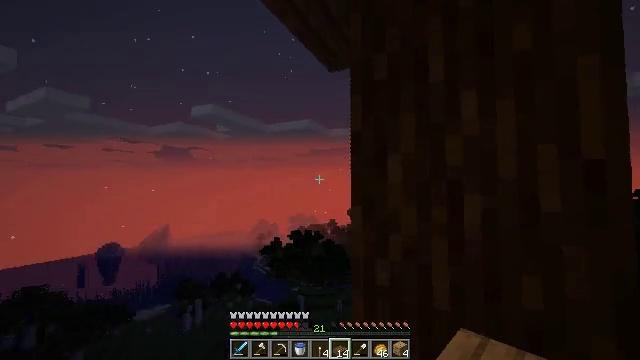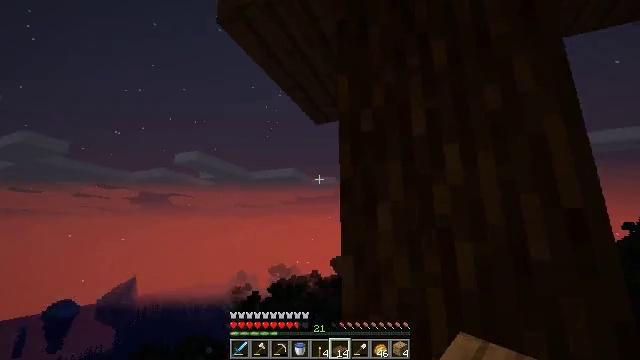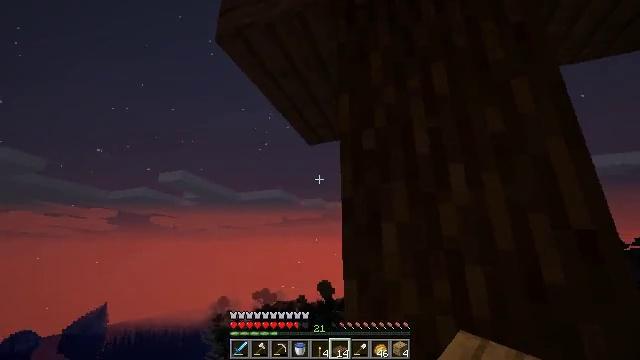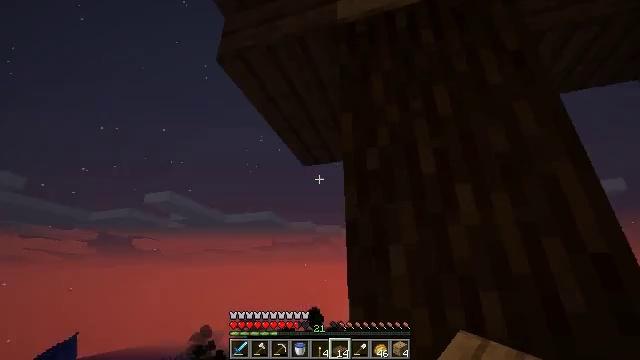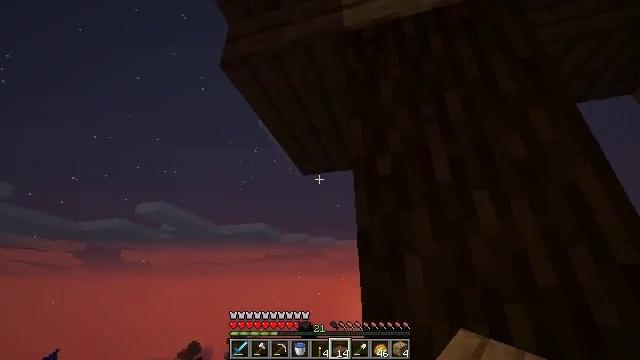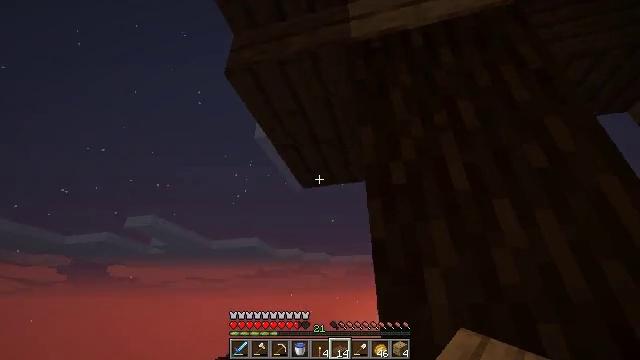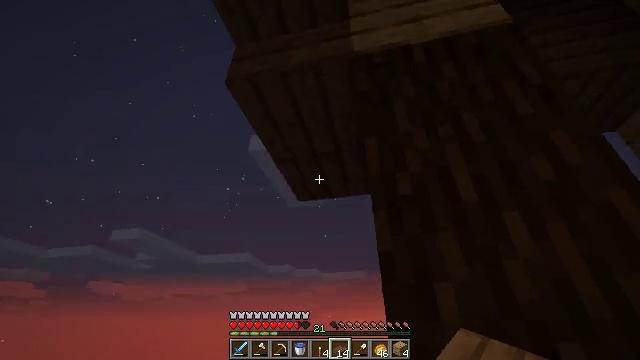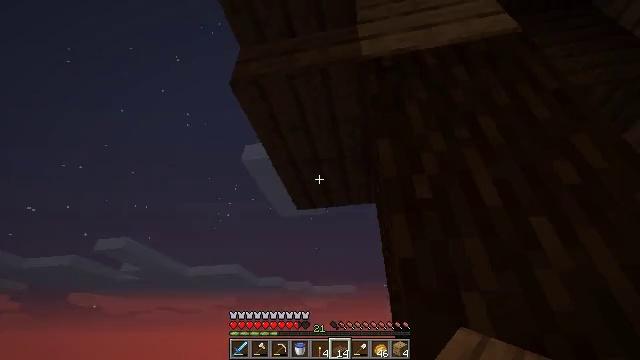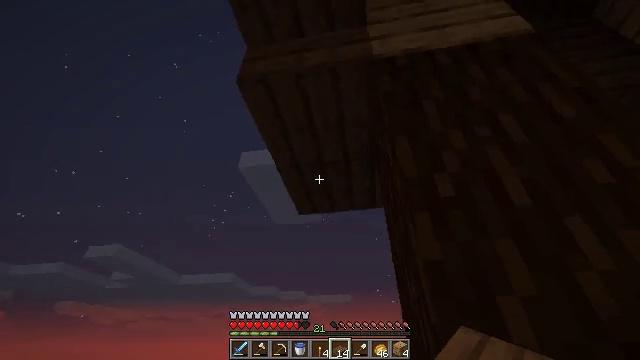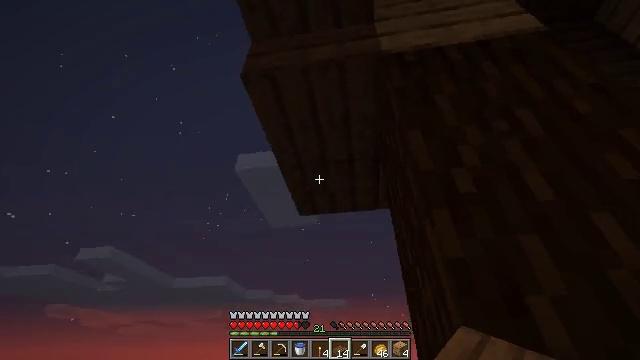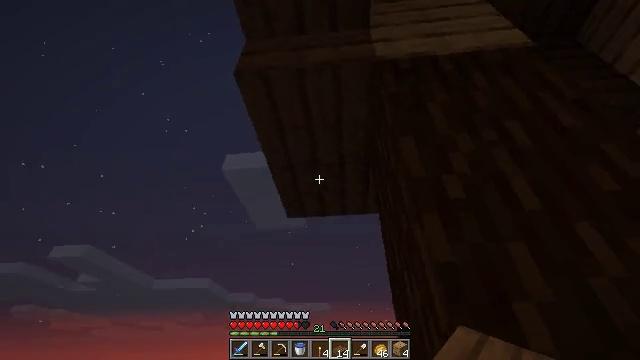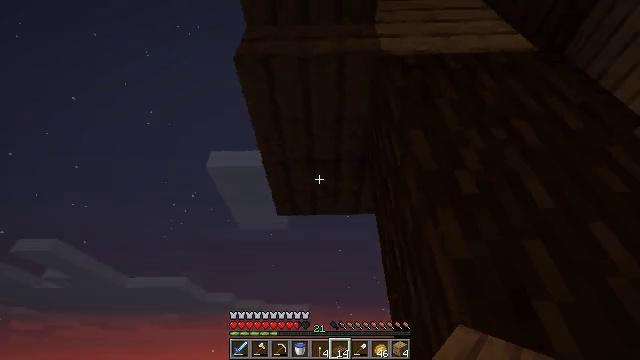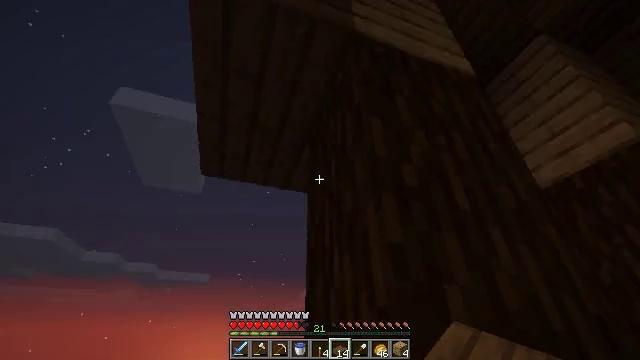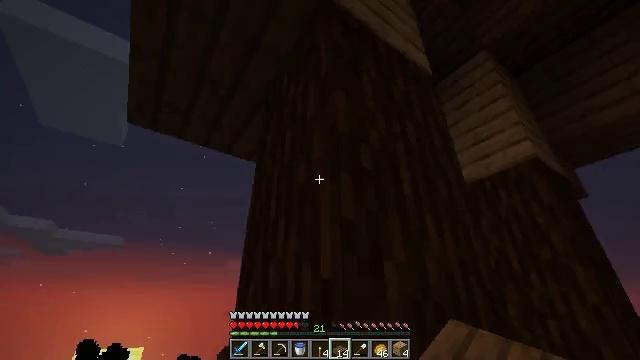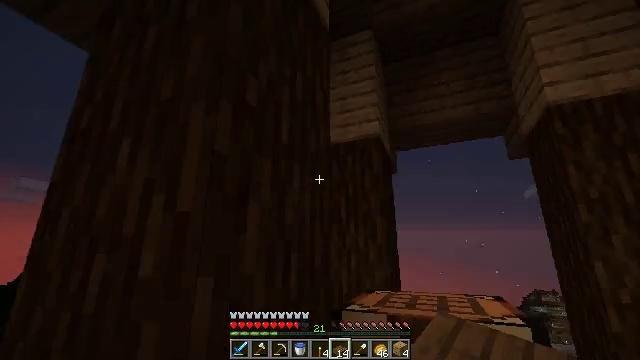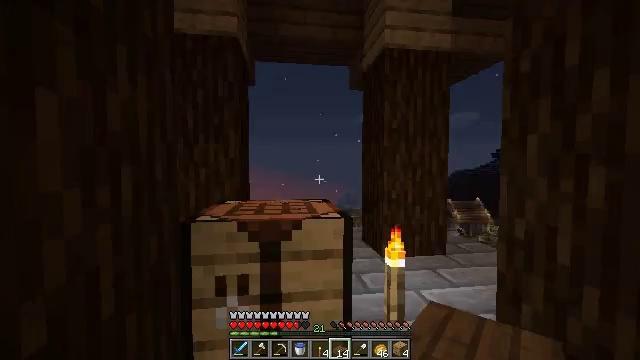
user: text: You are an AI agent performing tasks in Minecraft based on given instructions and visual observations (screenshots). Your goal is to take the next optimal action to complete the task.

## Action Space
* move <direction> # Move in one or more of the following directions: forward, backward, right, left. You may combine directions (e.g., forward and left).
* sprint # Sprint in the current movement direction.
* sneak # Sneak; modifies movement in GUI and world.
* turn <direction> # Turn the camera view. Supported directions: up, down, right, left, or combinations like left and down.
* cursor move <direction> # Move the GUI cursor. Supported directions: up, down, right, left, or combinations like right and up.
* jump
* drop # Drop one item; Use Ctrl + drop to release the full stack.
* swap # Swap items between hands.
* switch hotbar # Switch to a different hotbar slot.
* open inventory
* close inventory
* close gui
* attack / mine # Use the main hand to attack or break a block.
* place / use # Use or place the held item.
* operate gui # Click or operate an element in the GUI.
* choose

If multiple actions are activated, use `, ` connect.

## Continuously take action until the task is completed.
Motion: motion action
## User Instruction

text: Gather the stone brick slab for your inventory.
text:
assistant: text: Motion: move forward and move left, sneak, turn right and up
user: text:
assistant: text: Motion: move forward and move left, sneak, turn right and up
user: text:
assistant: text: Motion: move forward and move left, sneak, turn right and up
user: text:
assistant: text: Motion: move forward and move left, sneak, turn right and up
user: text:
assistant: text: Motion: move forward and move left, sneak, turn right and up
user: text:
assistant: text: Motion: move forward and move left, sneak, turn right and up
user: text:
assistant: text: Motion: move forward and move left, sneak, turn right and up
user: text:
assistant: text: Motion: move forward and move left, sneak, turn right and up
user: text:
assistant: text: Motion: move forward and move left, sneak, turn right
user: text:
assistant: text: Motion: move forward and move left, sneak, turn right
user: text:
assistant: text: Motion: move forward and move left, sneak, turn right
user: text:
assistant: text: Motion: move forward and move left, sneak, turn right and down
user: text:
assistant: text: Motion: move forward and move left, sneak, turn right and down
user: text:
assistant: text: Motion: move forward and move right, sneak, turn right and down
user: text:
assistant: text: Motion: move forward and move right, sneak, turn right and down
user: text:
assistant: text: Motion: move forward and move right, sneak, turn right and down
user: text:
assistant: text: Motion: move forward and move right, sneak
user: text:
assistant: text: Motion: move forward and move right, sneak
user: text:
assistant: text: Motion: move forward and move right
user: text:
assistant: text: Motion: move forward and move right, turn left and down
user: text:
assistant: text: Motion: move forward and move right, turn left and down
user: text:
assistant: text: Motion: move forward and move right, turn left and down
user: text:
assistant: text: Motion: move forward, turn left and down
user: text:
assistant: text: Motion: move forward, turn down
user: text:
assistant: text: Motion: move forward, turn down
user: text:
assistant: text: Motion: move forward, turn down
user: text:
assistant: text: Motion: move forward, turn down
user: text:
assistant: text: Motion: move forward, turn down
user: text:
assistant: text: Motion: turn left and down
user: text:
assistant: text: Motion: turn left and down